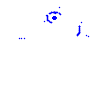
Particle: electron